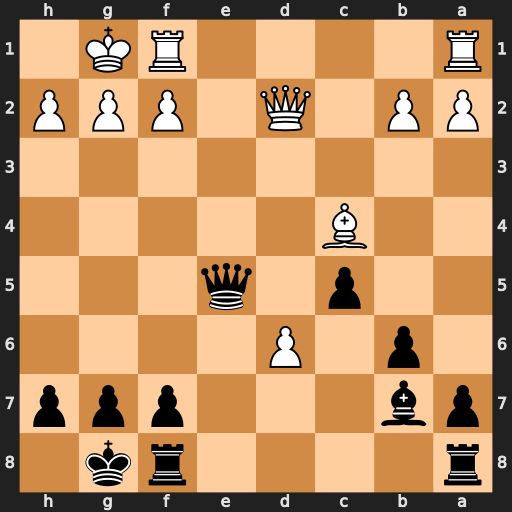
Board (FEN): r4rk1/pb3ppp/1p1P4/2p1q3/2B5/8/PP1Q1PPP/R4RK1
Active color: b
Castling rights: -
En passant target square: -
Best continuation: Qe4 f3 Qxc4